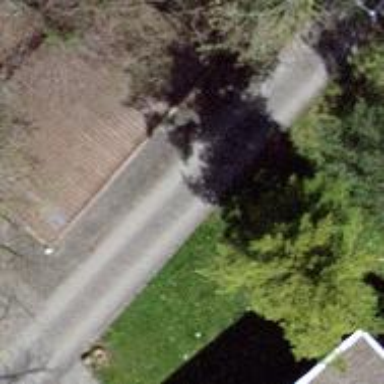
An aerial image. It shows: Asphalt road in residential area.